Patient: sex M, age 37
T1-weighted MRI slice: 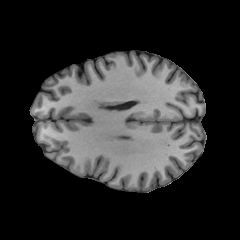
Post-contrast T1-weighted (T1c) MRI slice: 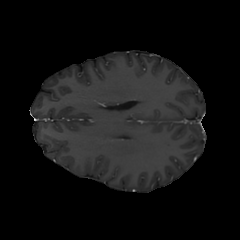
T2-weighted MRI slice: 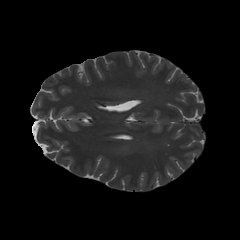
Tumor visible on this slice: no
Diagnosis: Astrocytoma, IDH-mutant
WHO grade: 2